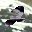
Label: 2